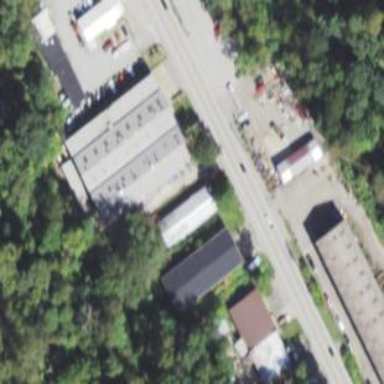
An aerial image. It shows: Commercial building.